Question: I have these two objects:
'''
$userinfo->pilotid;
$departures->total;
'''
I'm trying to get '$departures->total' for specific 'pilotid' in '$userinfo' = '$userinfo->pilotid'.
However, I'm not sure how can I link them so it echoes A for B. I have something like this but it does not display anything.
'''
<?php echo $pilotid->$departures->total; ?>
'''
Additionally, the first object is called like this:
'''
$pilotid = Auth::$userinfo->pilotid;
'''
This is the structure of the table where the objects are gathered from, using a query.

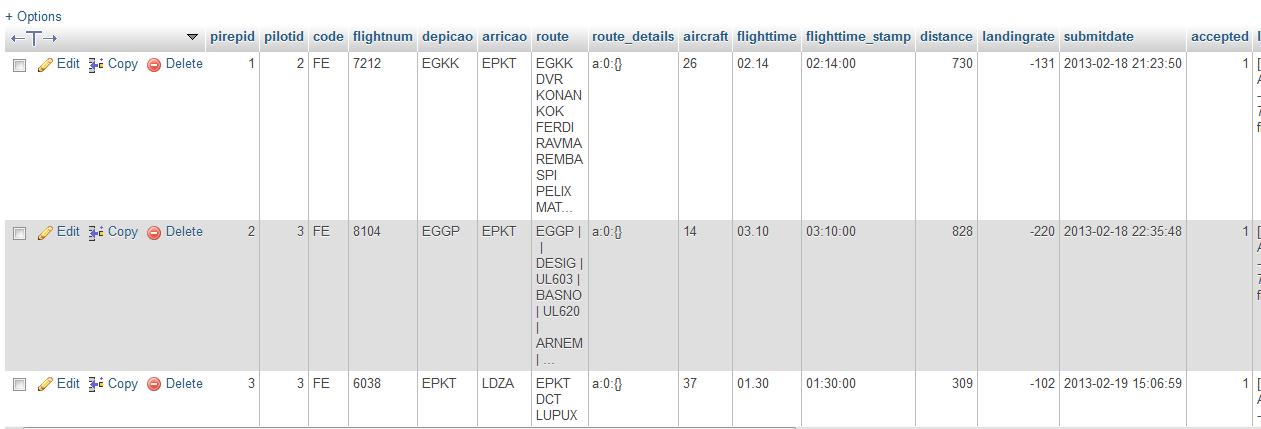
Answer: Stemming from the data provided by the OP, I am assuming, that '$departures' has a 1:n relationship with '$userinfo', '$userinfo' being the 1 containing the pilotid.
So, in oder to find out how many departures that pilot had in total, there's two possible ways, one by using a subquery, which would mean something like this:
'''
SELECT (SELECT COUNT(*) FROM 'departures' WHERE 'pilot_id' = ID) as total, * FROM pilots;
'''
In this case, your total would be in the 'total' column of your '$userinfo' query.
The second attempt makes use of actual PHP. In this scenario, you do the counting yourself.
First step: Getting the pilot information:
'''
$userinfo = array();
while($row = fetch()) {
$row->total = 0;
$row->departures = array();
$userinfo[$row->pilotid] = $row;
}
'''
These lines will give you the pilot data keyed to their IDs in an array.
Step two. Glueing the departures to the pilots.
'''
while($row = fetch()) {
if(isset($userinfo[$row->pilotid])) {
$userinfo[$row->pilotid]->departures[] = $row;
++$userinfo[$row->pilotid]->total;
}
}
'''
If this isn't what you're looking for, I will be needing more information from you, however like this you will be able to get the departures of the pilots either by making use of the 'total' variable in the '$userinfo' object, or by simply calling 'count' on the 'departures' array.
Another variant, which keeps the actual departures and the pilots apart would look like this:
First step: Getting the pilot information:
'''
$userinfo = array();
while($row = fetch()) {
$row->total = 0;
$userinfo[$row->pilotid] = $row;
}
'''
These lines will give you the pilot data keyed to their IDs in an array.
Step two. Glueing the departures to the pilots.
'''
$departures = array();
while($row = fetch()) {
if(isset($userinfo[$row->pilotid])) {
$departures[] = $row;
++$userinfo[$row->pilotid]->total;
}
}
'''
I hope you will find these suggestions useful.
Edit:
After a few additional information from the OP, I suggest changing the query used to access the information in question.
This is the original code by the OP
'''
$dep_query = "SELECT COUNT(pilotid) as total, depicao, pilotid FROM phpvms_pireps GROUP
BY depicao, pilotid ORDER BY total DESC LIMIT 5";
$fav_deps = DB::get_results($dep_query);
foreach($fav_deps as $departure)
{
$dep_airport = OperationsData::getAirportinfo($departure->depicao);
$pilotid = Auth::$userinfo->pilotid;
?>
<tr class="awards_table1">
<td width="10%"><?php echo $departure->depicao; ?></td>
<td width="10%"><img src="<?php echo Countries::getCountryImage($dep_airport->country); ?>" /></td>
<td width="60%"><?php echo $dep_airport->name; ?></td>
<td width="20%"><?php echo $pilotid->{$departures->total}; ?></td>
</tr>
<?php
}
?>
'''
First thing we'll change is the query used to get the departures. Why fetch all the information, if we actually only want the one of the pilot in question?
'''
$pilotid = $userinfo->pilotid; //As per Chat discussion
$dep_query = "SELECT COUNT(depicao) as total, depicao FROM phpvms_pireps WHERE pilotid = $pilotid GROUP BY depicao ORDER BY total DESC LIMIT 5";
'''
This query will return the Top 5 of the departures from the different airports, which have been run by the pilot in question. As for the rest:
'''
$fav_deps = DB::get_results($dep_query);
if(is_array($fav_deps)) { //For the general use
foreach($fav_deps as $departure) {
$dep_airport = OperationsData::getAirportinfo($departure->depicao); ?>
<tr class="awards_table1">
<td width="10%"><?php echo $departure->depicao; ?></td>
<td width="10%"><img src="<?php echo Countries::getCountryImage($dep_airport->country); ?>" /></td>
<td width="60%"><?php echo $dep_airport->name; ?></td>
<td width="20%"><?php echo $departure->total; ?></td> //Here is the actually changed Layout code
</tr>
<?php
}
} else echo "This pilot didn't have any departures yet.";
'''
?>
With these alterations, your code should output the desired result. It is completely untested though. However it should give you the right idea.